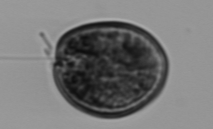
Label: Prorocentrum